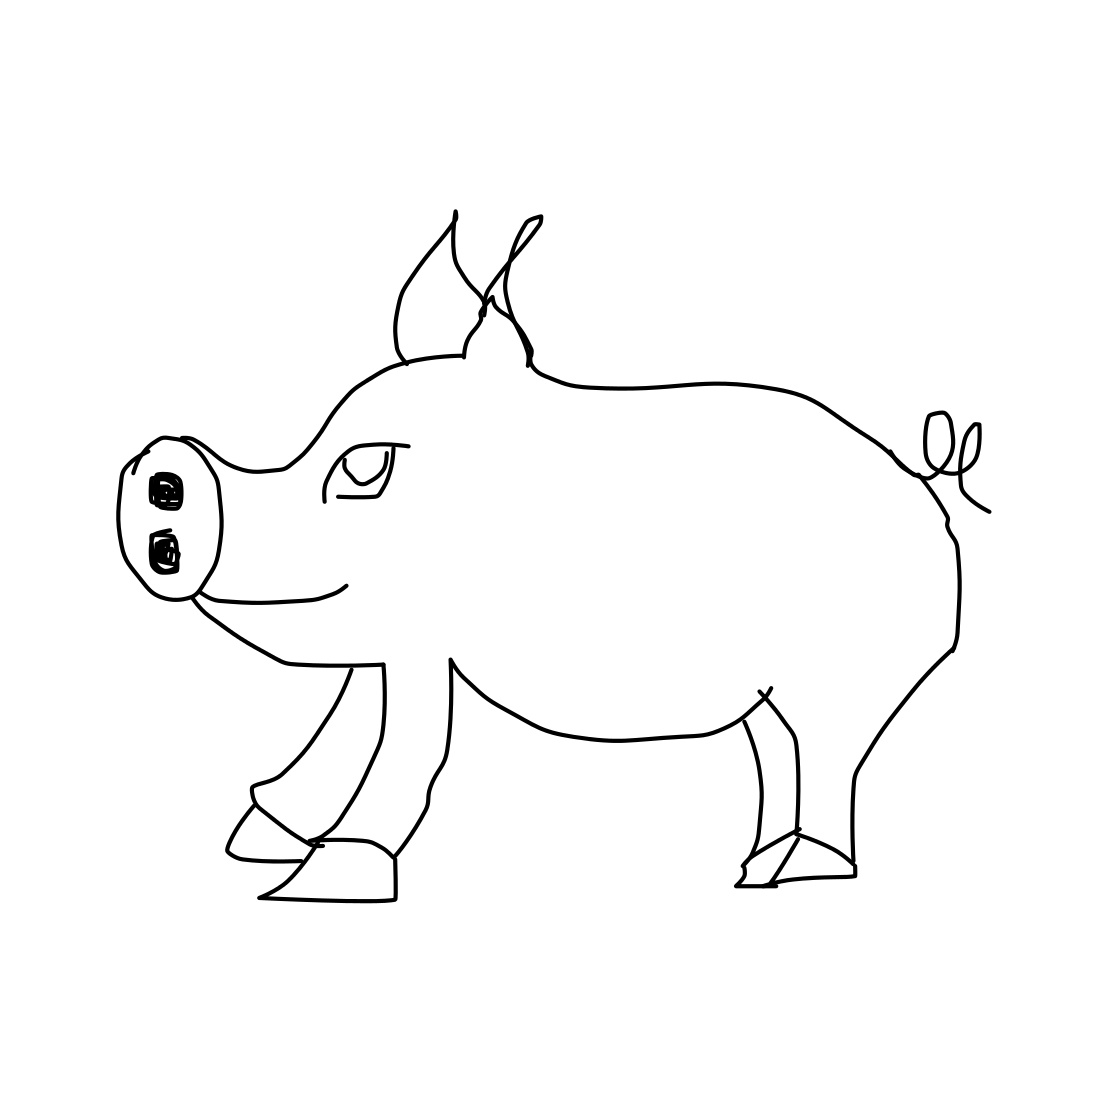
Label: pig